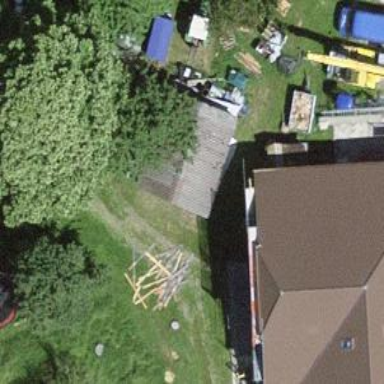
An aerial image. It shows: Garage building.